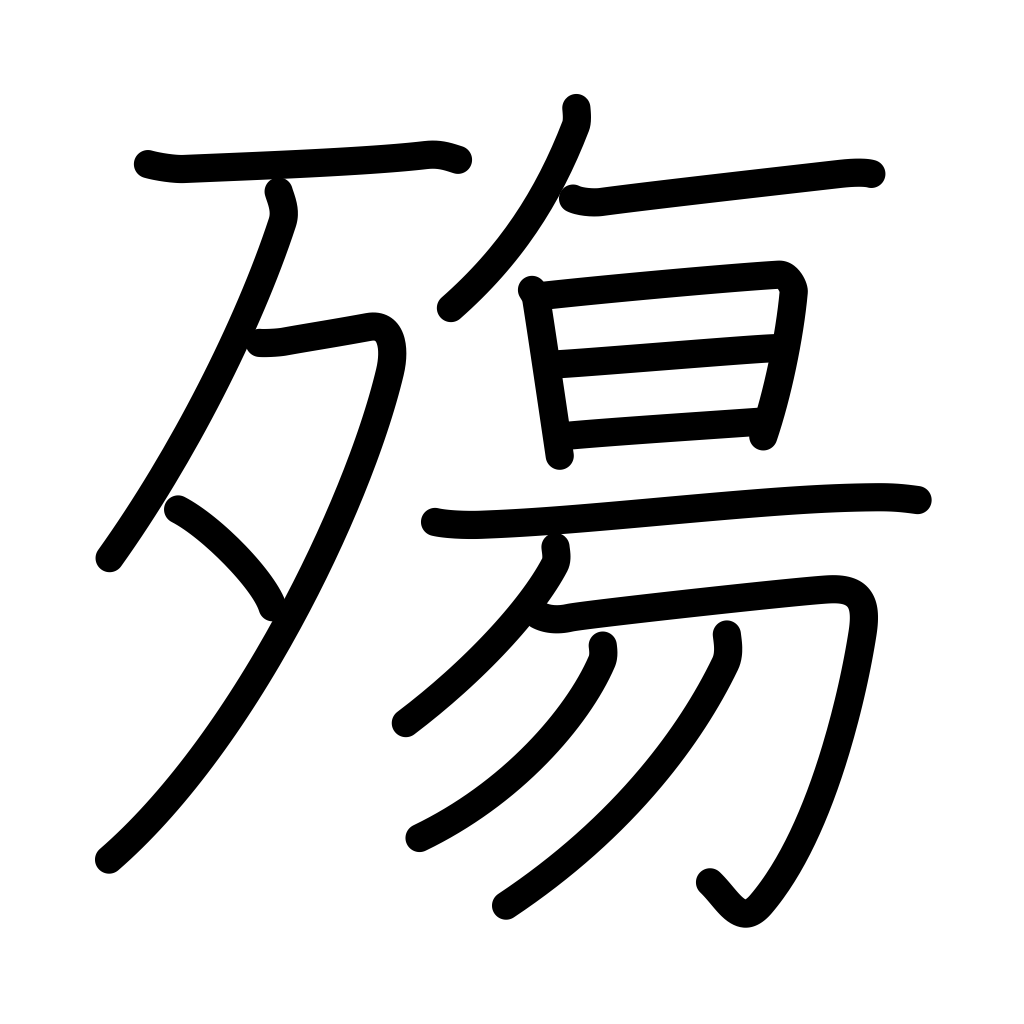
Meaning: dying at a young age